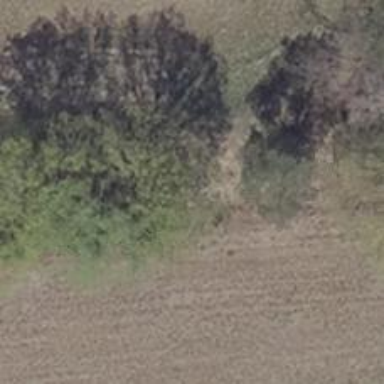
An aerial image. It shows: Row of deciduous broadleaved trees.